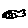
Label: fish